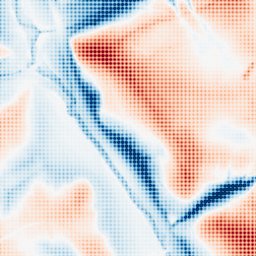
Category: classical
Decomposition family: gaussian
Decomposition parameters: sigma: 20
Upsampling method: sinc_blackman
Upsampling parameters: scale: 4
kernel_size: 4
Upsampling scale: 4